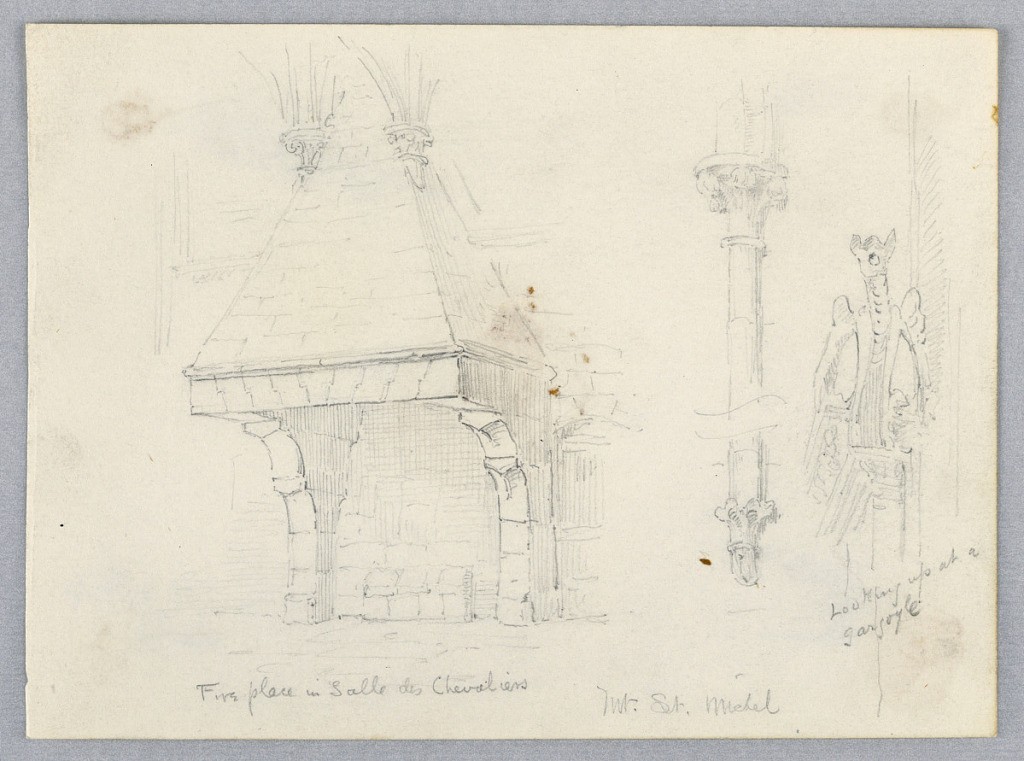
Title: Architectural Details
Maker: Arnold William Brunner, American, 1857–1925
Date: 1883
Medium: Graphite on paper
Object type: Drawing
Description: Left, fireplace in sale de chevaliers; right, a gargoyle.